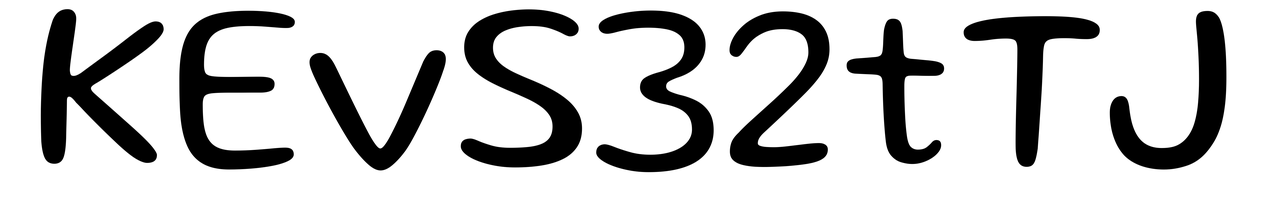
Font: Gluten_Light